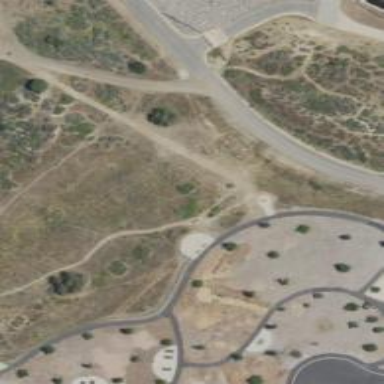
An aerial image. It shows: Disc golf basket.